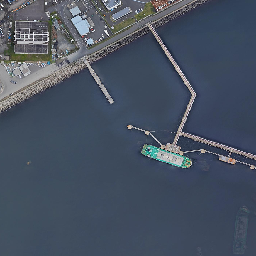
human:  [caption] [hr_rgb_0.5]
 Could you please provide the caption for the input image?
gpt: Green ships sail on the dark blue sea and carry goods in the harbor.

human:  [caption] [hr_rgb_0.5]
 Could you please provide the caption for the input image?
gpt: The green boat sat quietly on one side of the thin bridge.

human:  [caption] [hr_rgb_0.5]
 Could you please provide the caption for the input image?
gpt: The green boat sat quietly by the thin bridge.

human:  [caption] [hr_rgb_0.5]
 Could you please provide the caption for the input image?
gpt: A small green boat was floating on the dark blue sea, carrying the goods from the port.

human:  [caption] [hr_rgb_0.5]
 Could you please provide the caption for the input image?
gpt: A small green boat floated on the dark blue sea, loading goods at the port.